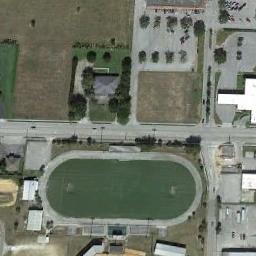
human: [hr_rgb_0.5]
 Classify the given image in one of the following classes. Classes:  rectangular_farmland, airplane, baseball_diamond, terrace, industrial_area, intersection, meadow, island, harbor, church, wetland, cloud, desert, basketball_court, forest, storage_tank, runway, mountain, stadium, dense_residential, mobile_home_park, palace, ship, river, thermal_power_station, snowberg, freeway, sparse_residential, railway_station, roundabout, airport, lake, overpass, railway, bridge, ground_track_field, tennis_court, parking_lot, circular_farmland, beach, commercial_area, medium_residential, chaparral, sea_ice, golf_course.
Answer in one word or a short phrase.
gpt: ground_track_field